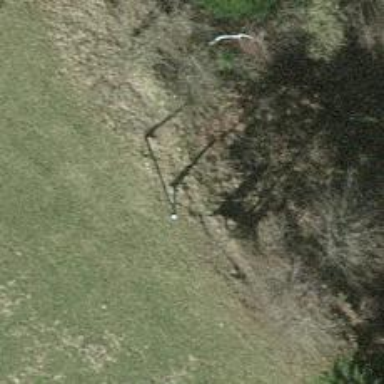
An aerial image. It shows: Guyed pole used for power distribution.